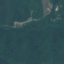
Label: Forest